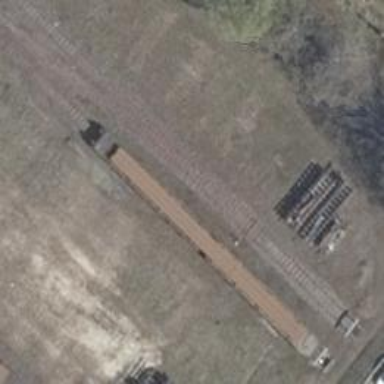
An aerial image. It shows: Railway switch.